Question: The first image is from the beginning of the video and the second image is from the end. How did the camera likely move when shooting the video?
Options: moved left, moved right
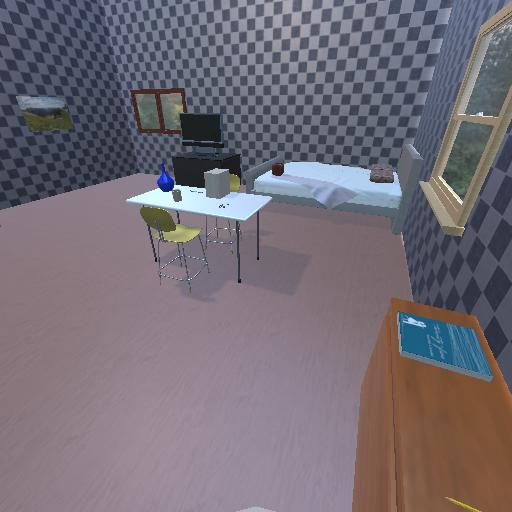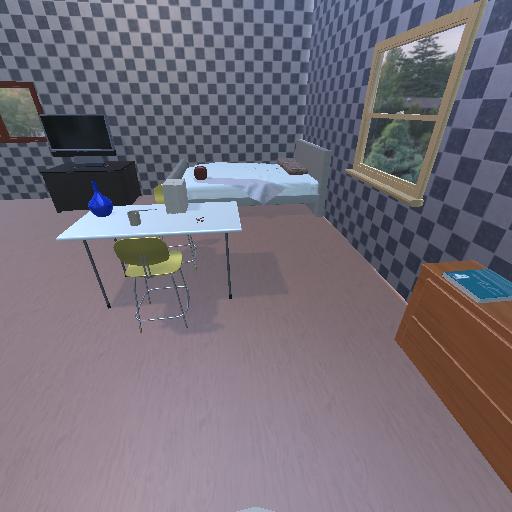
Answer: moved left